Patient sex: F
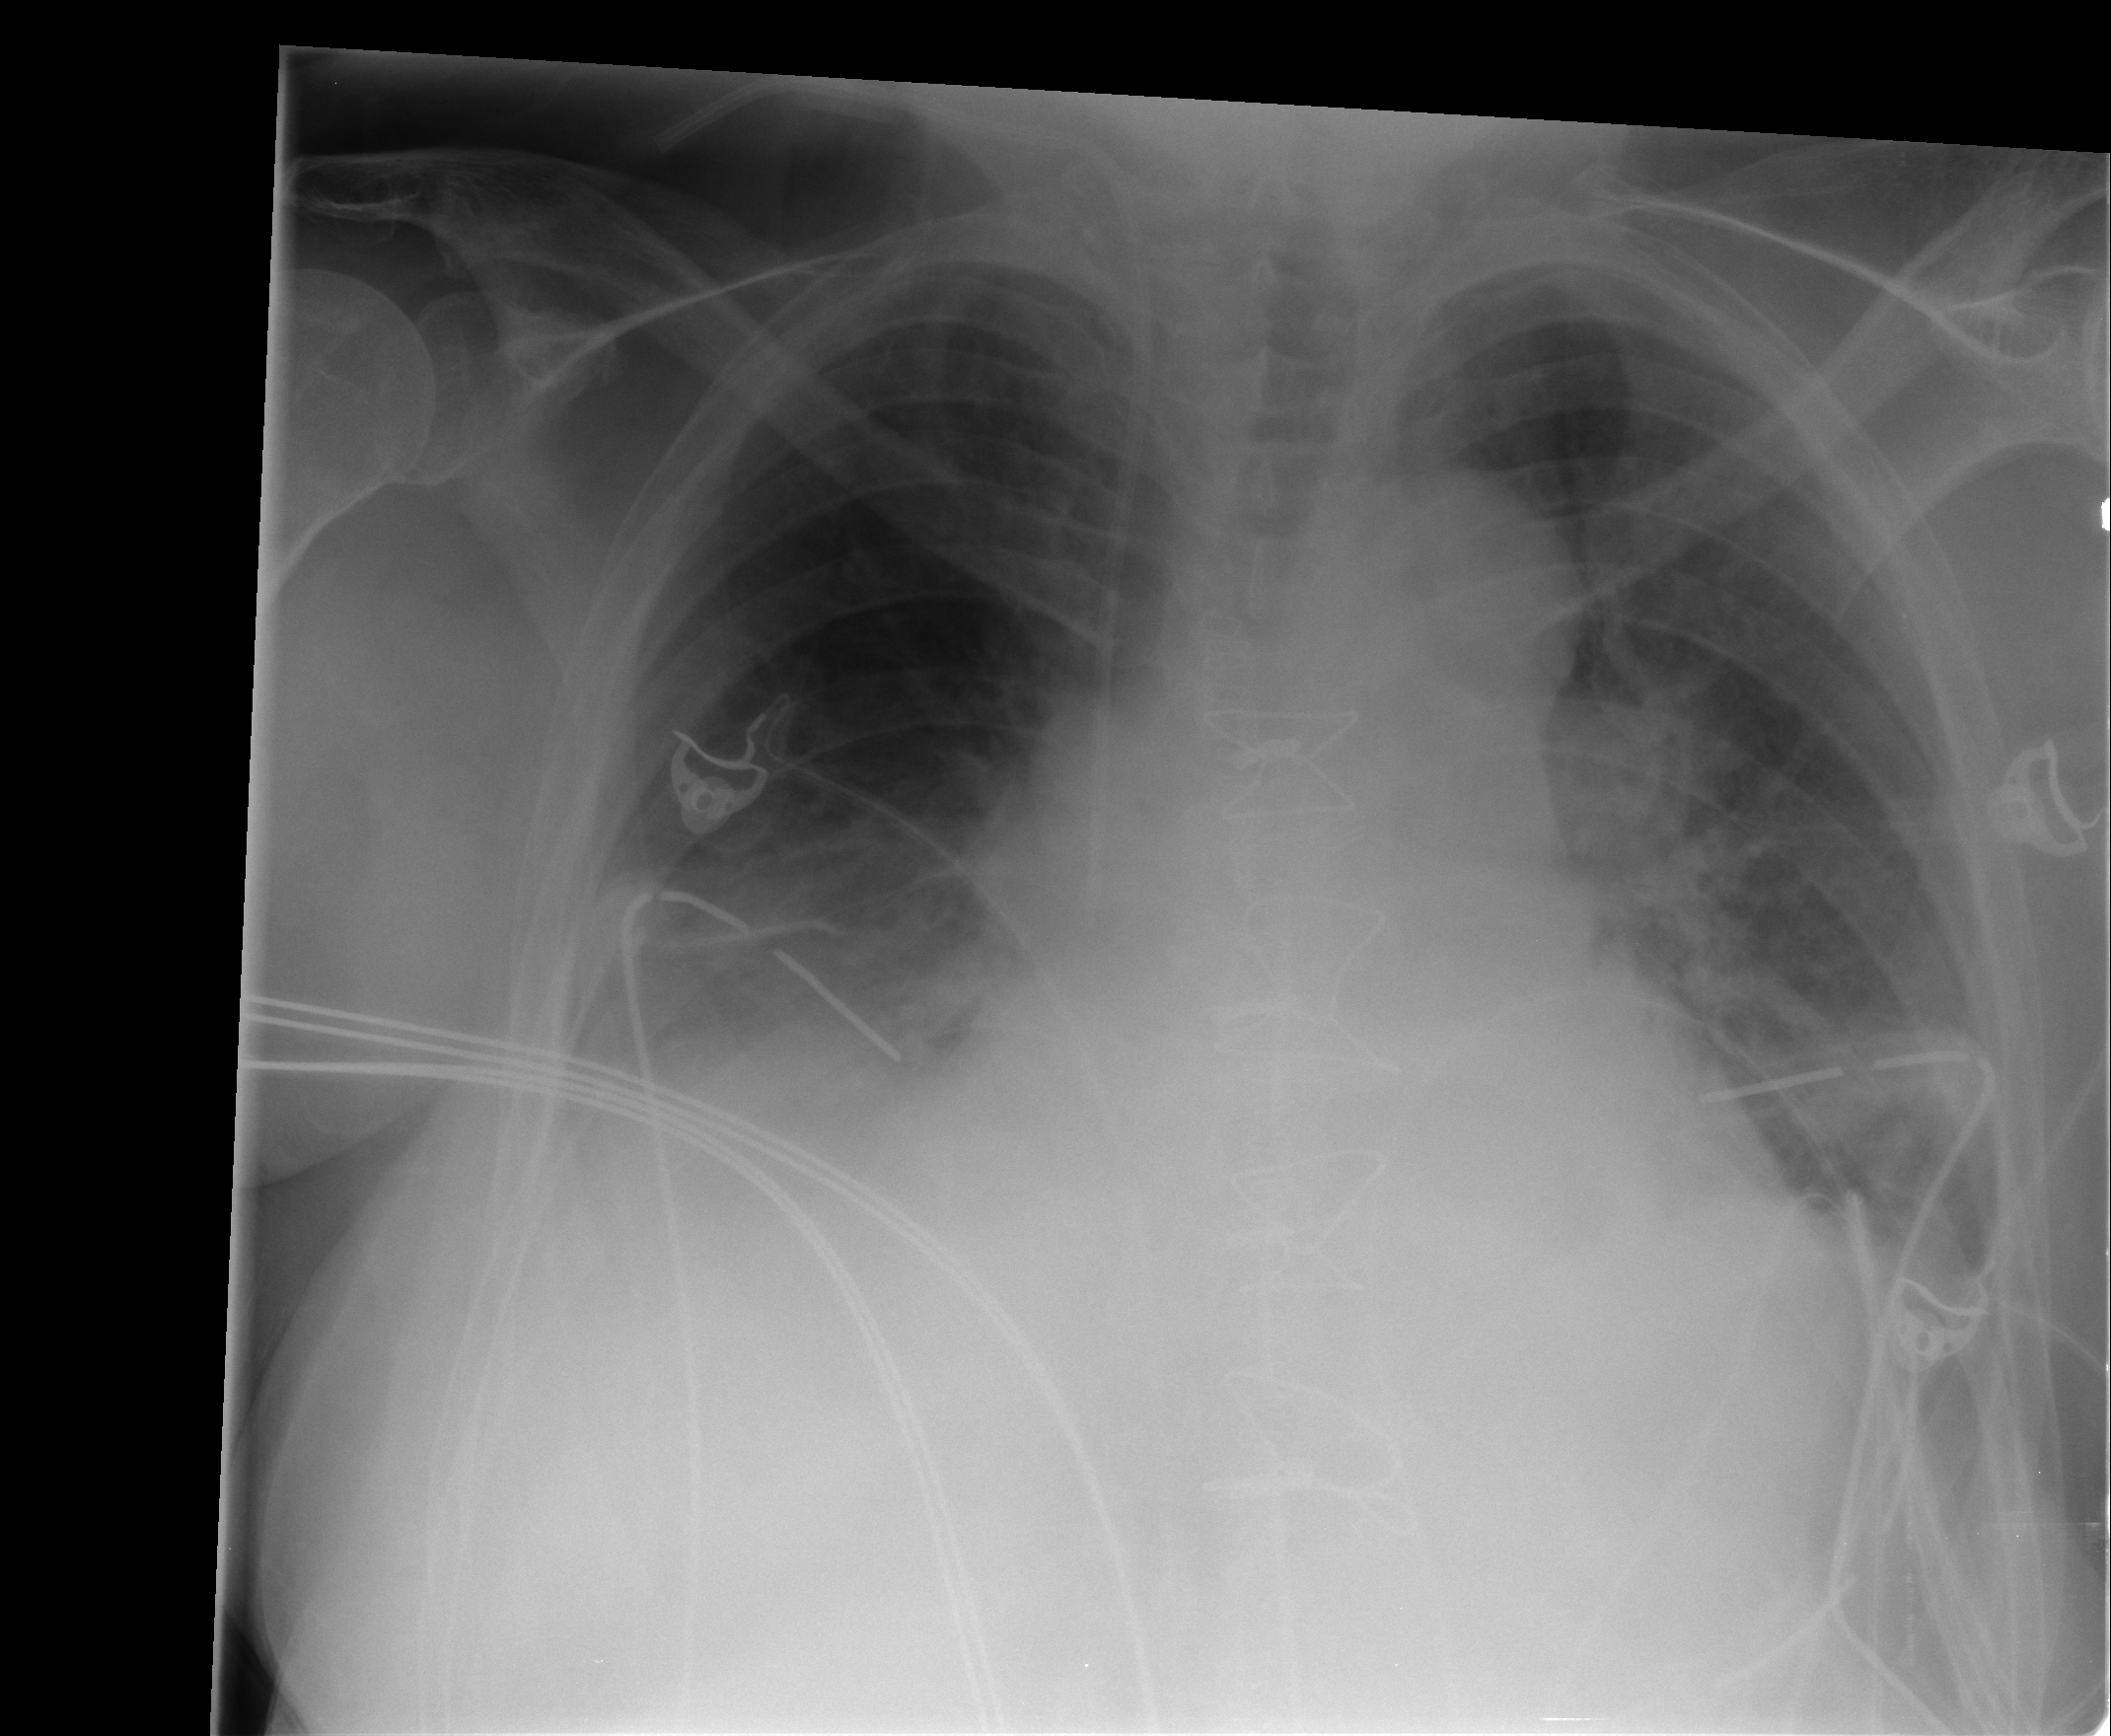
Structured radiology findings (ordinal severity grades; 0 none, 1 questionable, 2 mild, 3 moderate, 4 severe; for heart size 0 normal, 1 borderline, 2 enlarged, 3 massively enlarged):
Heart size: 1
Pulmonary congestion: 2
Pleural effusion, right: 2
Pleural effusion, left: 1
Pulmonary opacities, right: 0
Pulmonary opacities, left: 0
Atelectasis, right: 2
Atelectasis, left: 2